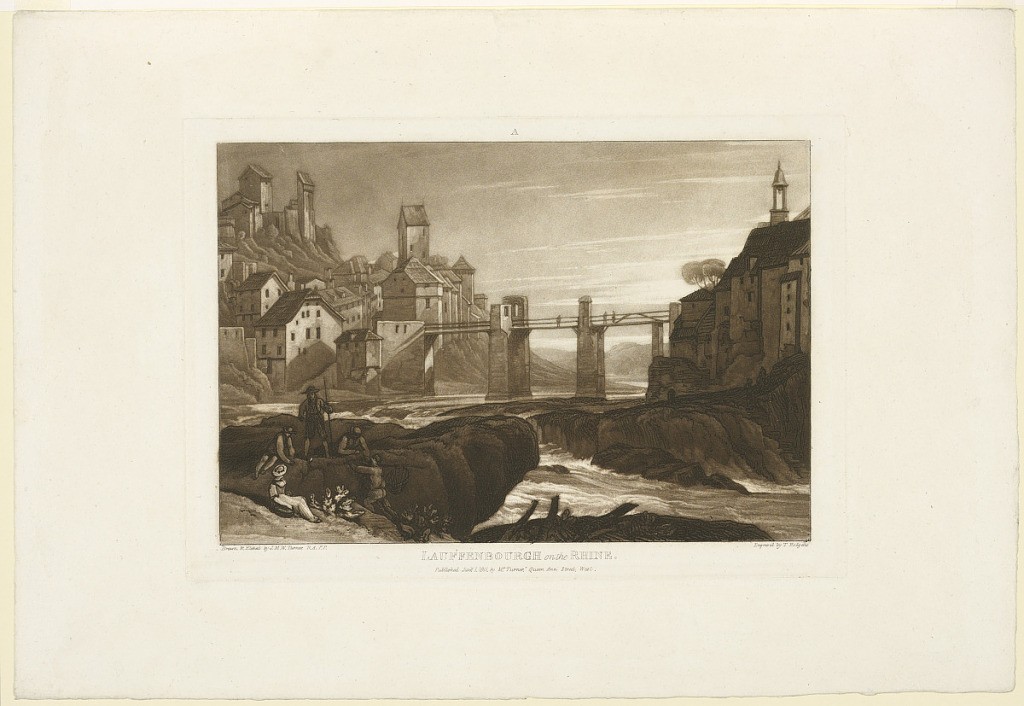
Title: Lauffenbourg on the Rhine
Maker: James Mallord William Turner, British, 1775–1851
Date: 1811
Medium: Etching and mezzotint on white paper
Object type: Print
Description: A bridge of wood on stone piers crosses a rapid stream. A town is clustered on steep banks at either side, and figures are seen on rocks, left of foreground.